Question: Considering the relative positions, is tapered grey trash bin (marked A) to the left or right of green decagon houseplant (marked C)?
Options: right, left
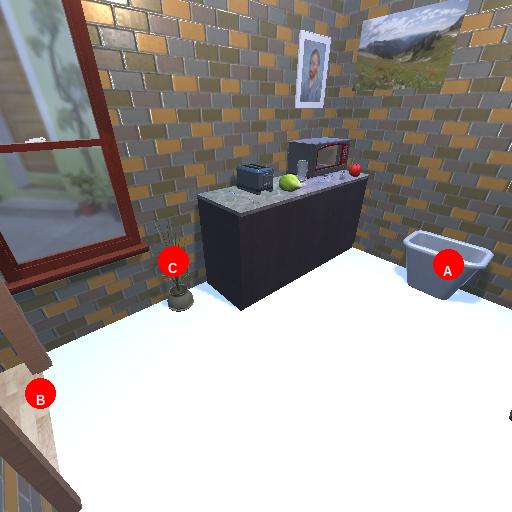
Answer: right